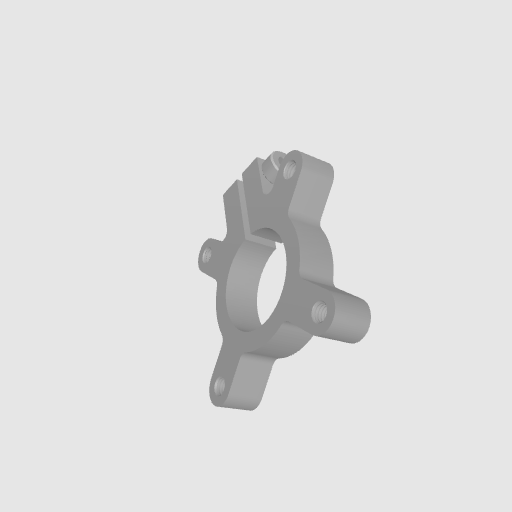
Part: ClampingHub21ID